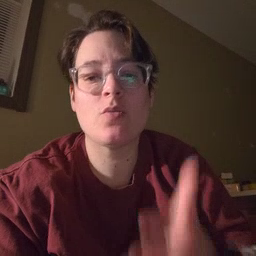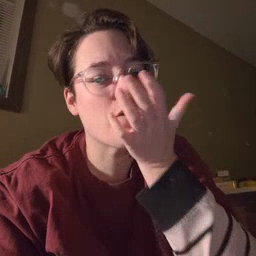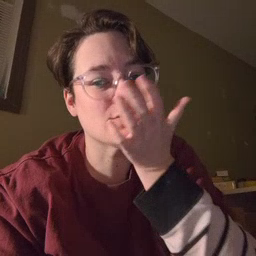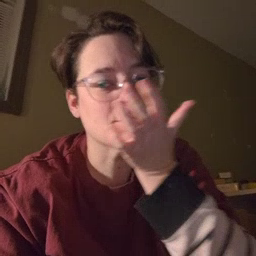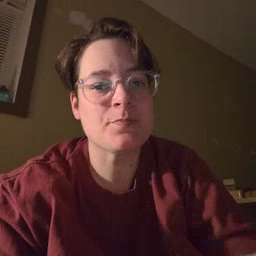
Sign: grass